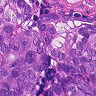
Metastatic tissue present: yes